Field crop: maize
Growth stage: 2
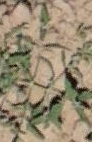
Species: atriplex